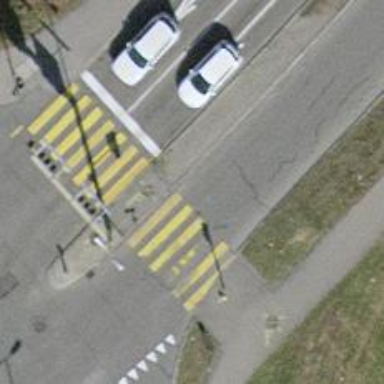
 identified as zebra crossing. It includes island."